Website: macys
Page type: billing-address
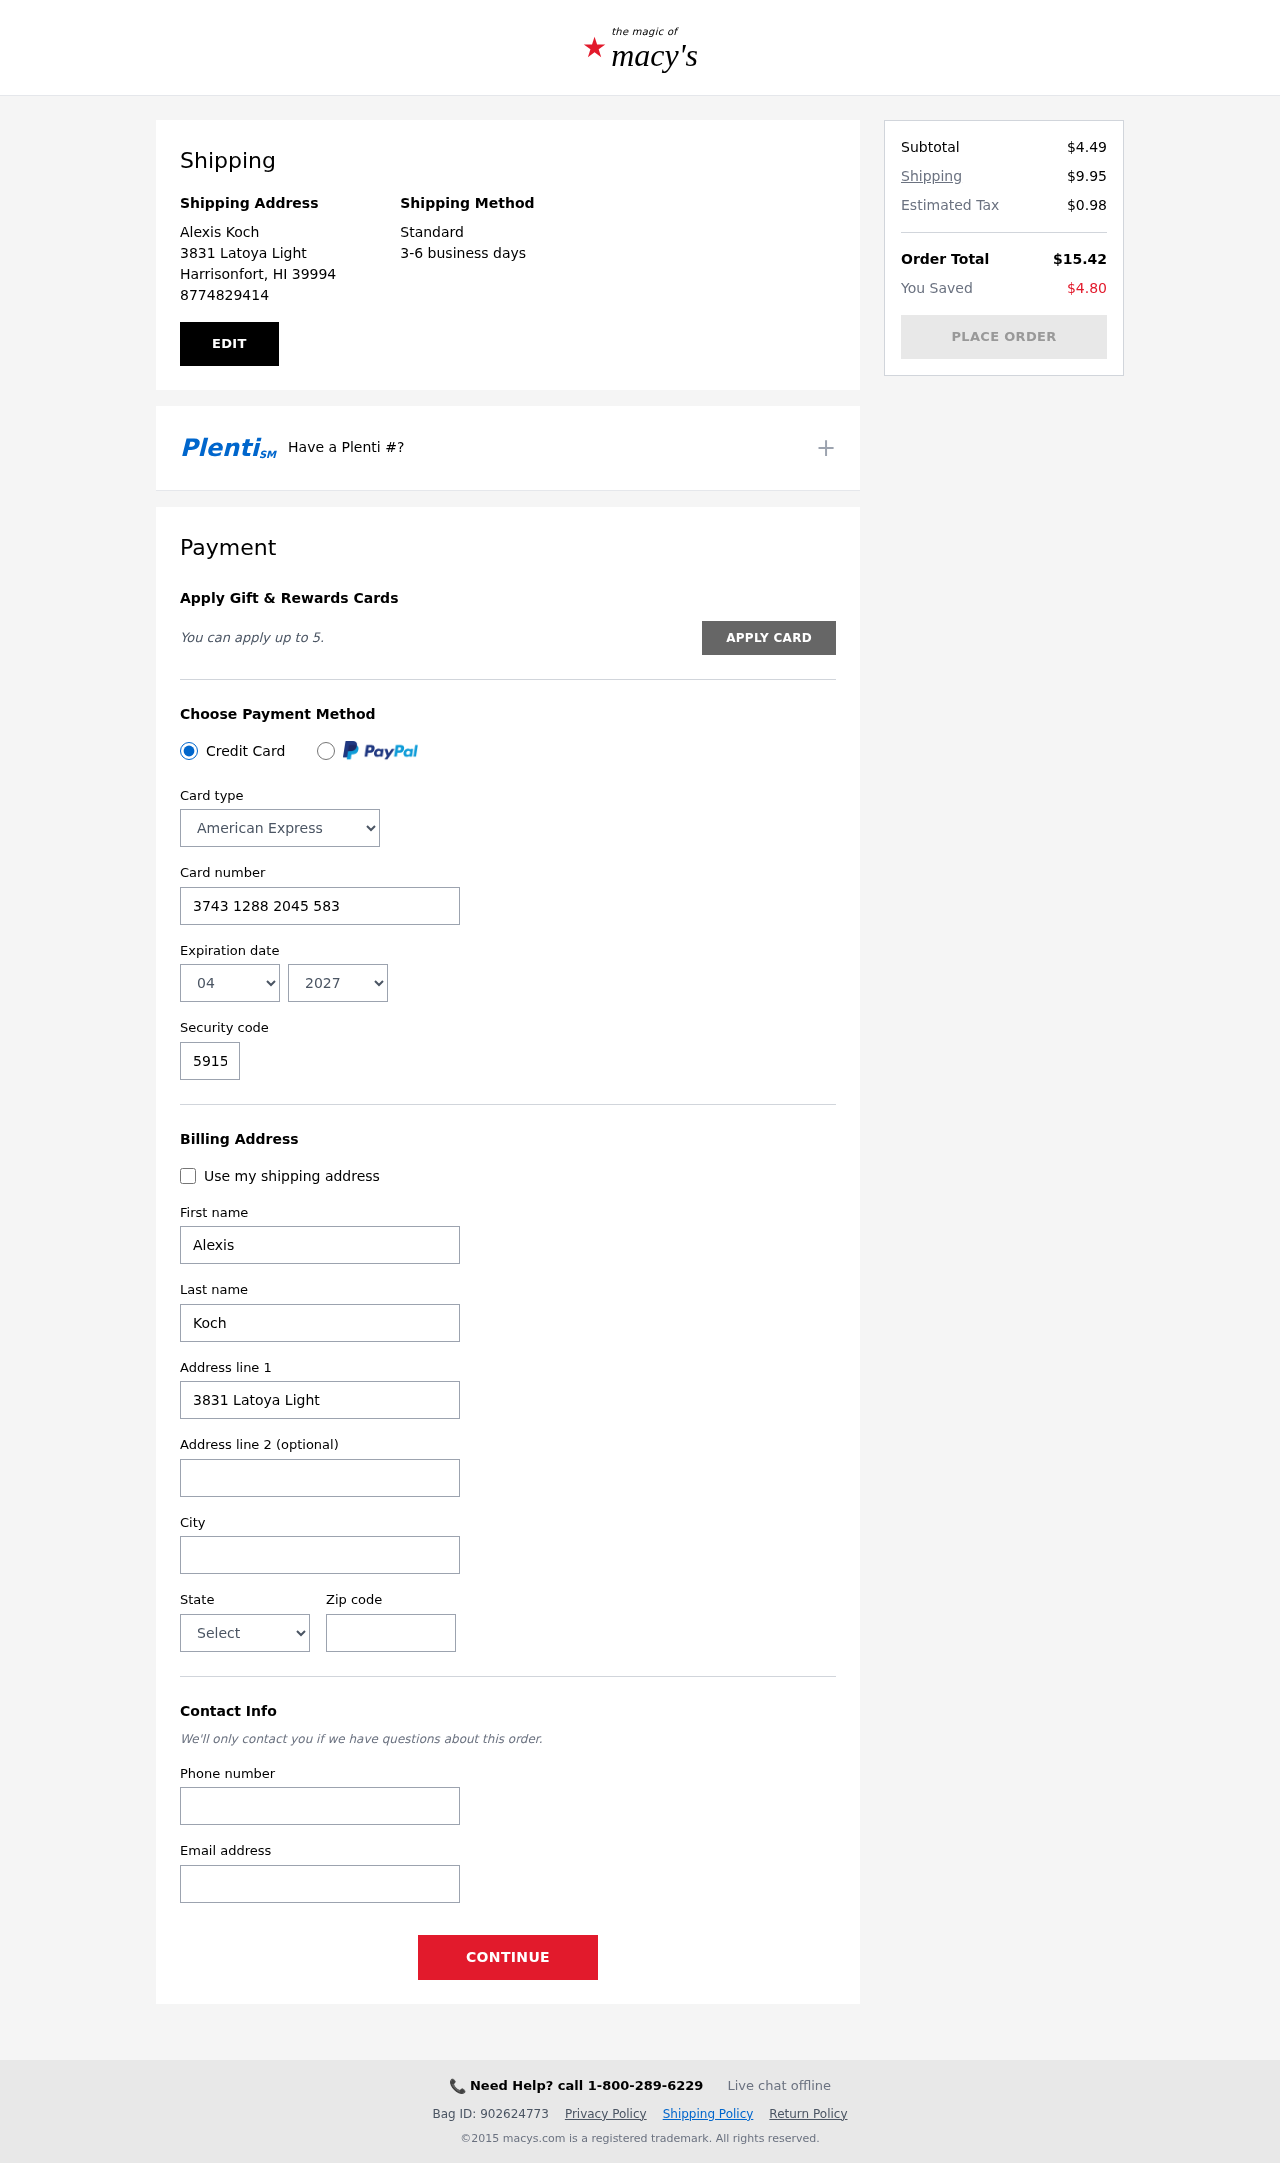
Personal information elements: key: PII_CARD_CVV
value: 5915
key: PII_CARD_EXPIRY_MONTH
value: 04
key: PII_CARD_EXPIRY_YEAR
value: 27
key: PII_CARD_NUMBER
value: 3743 1288 2045 583
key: PII_CARD_TYPE
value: American Express
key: PII_CITY
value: Harrisonfort
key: PII_CITY_STATE_ZIP
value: Harrisonfort, HI 39994
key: PII_EMAIL
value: alexiskoch@gmail.com
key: PII_FIRSTNAME
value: Alexis
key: PII_FULLNAME
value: Alexis Koch
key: PII_LASTNAME
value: Koch
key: PII_PHONE
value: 8774829414
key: PII_POSTCODE
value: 39994
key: PII_STATE
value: Hawaii
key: PII_STREET
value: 3831 Latoya Light
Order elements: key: ORDER_SUBTOTAL
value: $4.49
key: ORDER_SHIPPING_COST
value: $9.95
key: ORDER_TAX
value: $0.98
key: ORDER_TOTAL
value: $15.42
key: ORDER_SAVINGS
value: $4.80